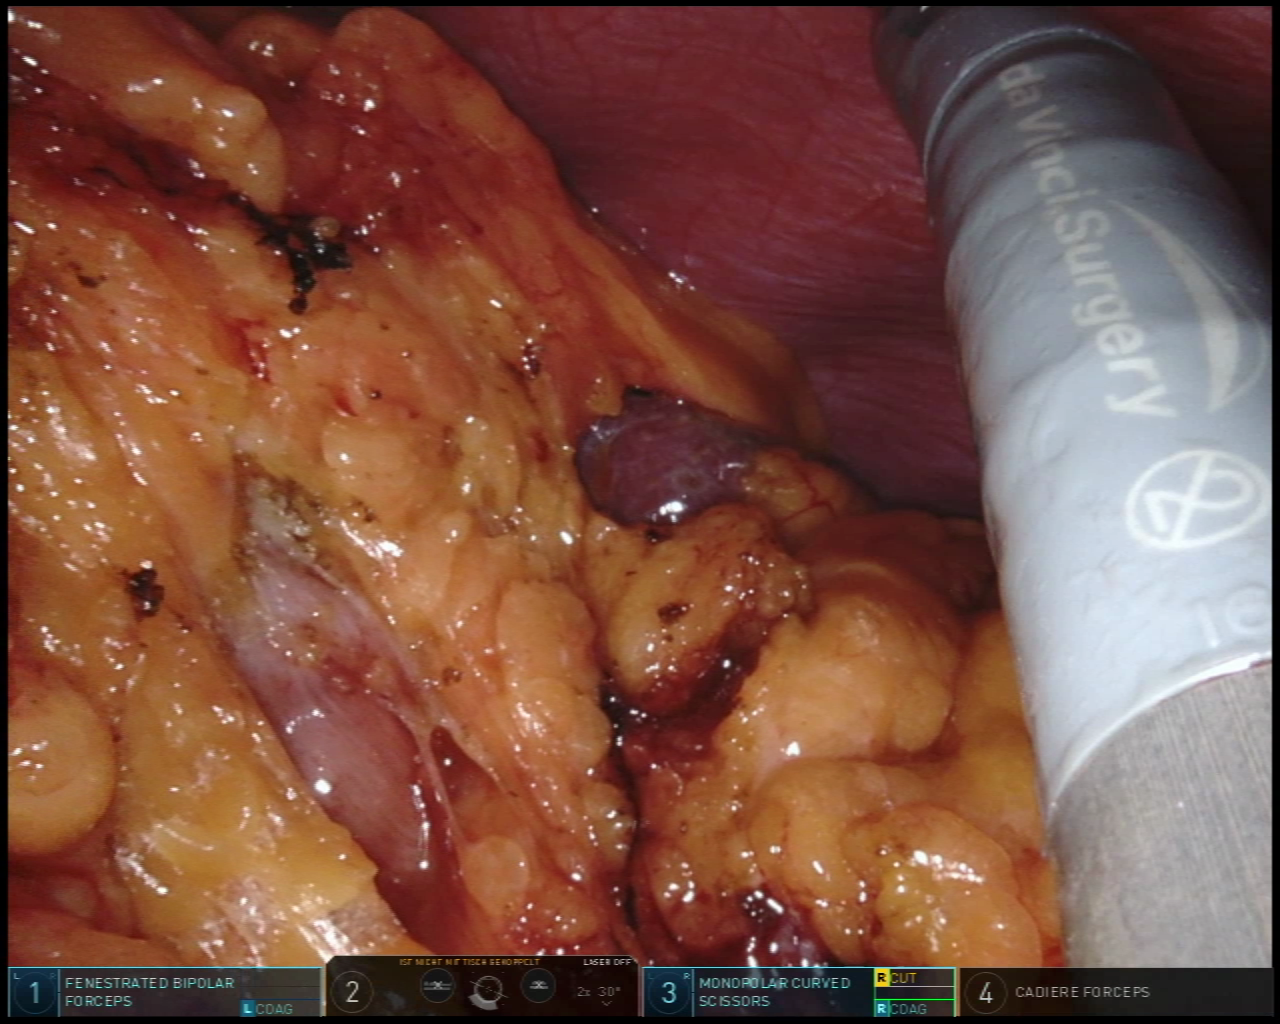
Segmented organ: spleen
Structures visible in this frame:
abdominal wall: yes
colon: no
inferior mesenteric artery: no
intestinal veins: no
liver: no
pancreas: no
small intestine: no
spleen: yes
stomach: yes
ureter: no
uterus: no
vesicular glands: no